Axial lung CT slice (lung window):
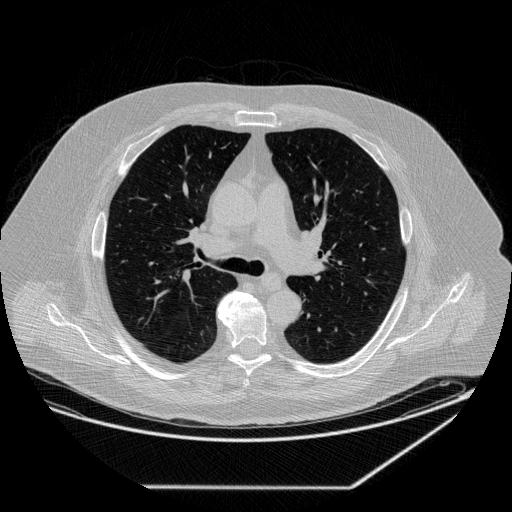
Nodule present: no